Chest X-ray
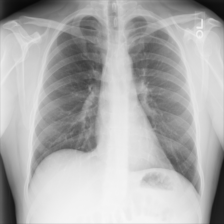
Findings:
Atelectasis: negative
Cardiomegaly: negative
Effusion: negative
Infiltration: negative
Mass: negative
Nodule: positive
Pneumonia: negative
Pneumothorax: negative
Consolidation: negative
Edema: negative
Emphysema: negative
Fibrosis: negative
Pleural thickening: negative
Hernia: negative